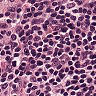
Metastatic tissue present: no